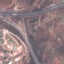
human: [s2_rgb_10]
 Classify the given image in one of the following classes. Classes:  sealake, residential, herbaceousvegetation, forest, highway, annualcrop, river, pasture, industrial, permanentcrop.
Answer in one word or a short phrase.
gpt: Highway